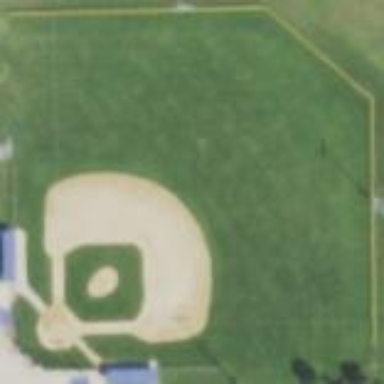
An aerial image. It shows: Baseball pitch for leisure and sports activities.